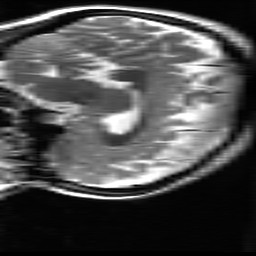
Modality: T2w
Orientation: sagittal
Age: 21
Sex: female
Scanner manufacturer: ge
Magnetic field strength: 3 T
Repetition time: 5.192 s
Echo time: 0.1003 s